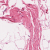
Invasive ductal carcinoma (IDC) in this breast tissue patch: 0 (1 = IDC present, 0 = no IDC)